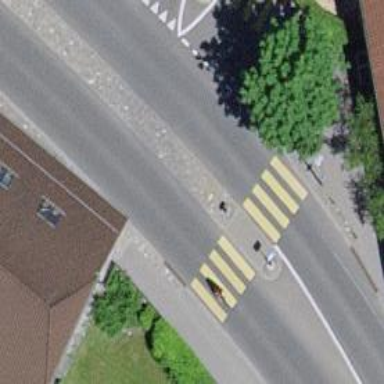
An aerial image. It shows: Marked road crossing with pedestrian island.